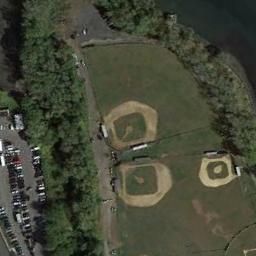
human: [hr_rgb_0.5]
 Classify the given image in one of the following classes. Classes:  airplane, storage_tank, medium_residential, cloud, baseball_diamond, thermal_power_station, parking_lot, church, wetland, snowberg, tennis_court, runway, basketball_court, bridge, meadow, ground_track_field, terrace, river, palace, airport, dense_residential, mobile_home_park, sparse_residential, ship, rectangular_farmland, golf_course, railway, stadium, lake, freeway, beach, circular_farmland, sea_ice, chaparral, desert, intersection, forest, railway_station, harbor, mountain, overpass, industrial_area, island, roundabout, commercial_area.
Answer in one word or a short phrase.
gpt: baseball_diamond